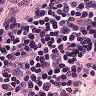
Metastatic tissue present: no